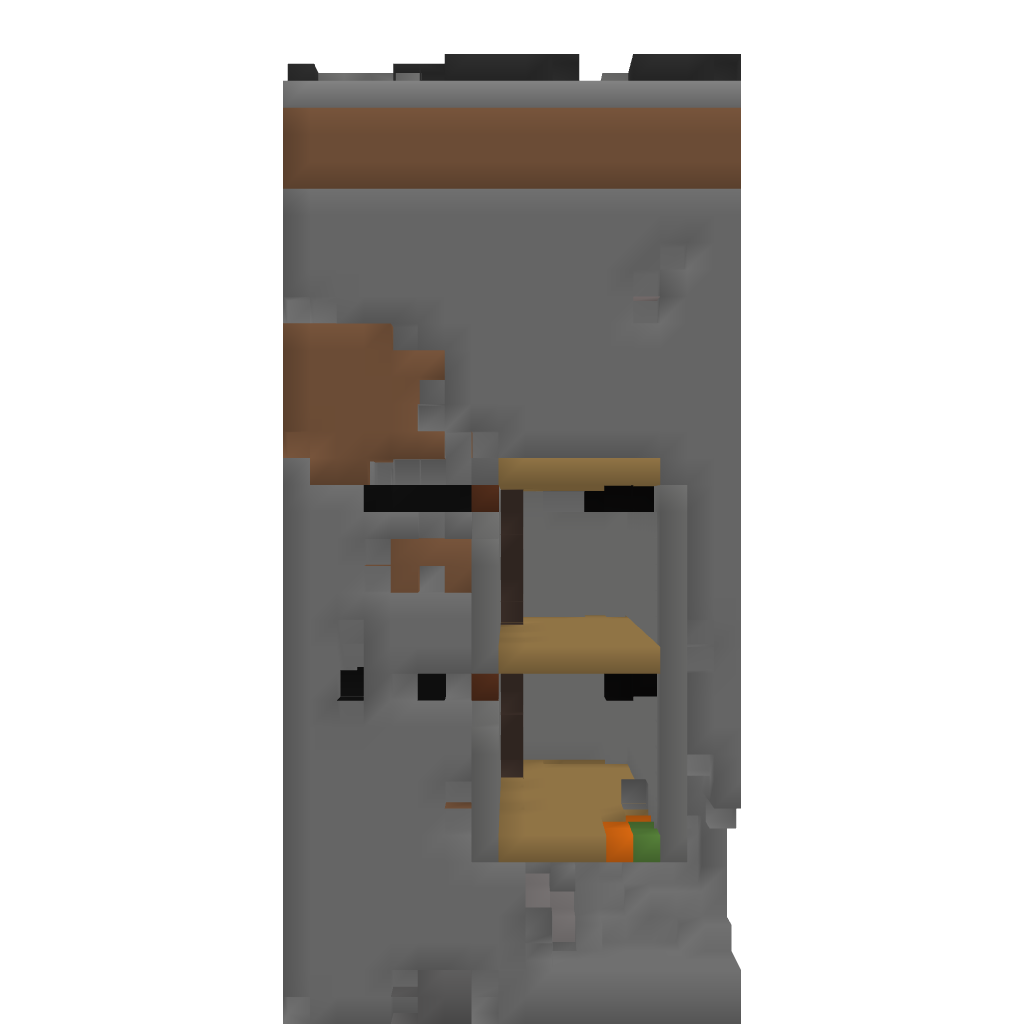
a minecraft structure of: Underground base